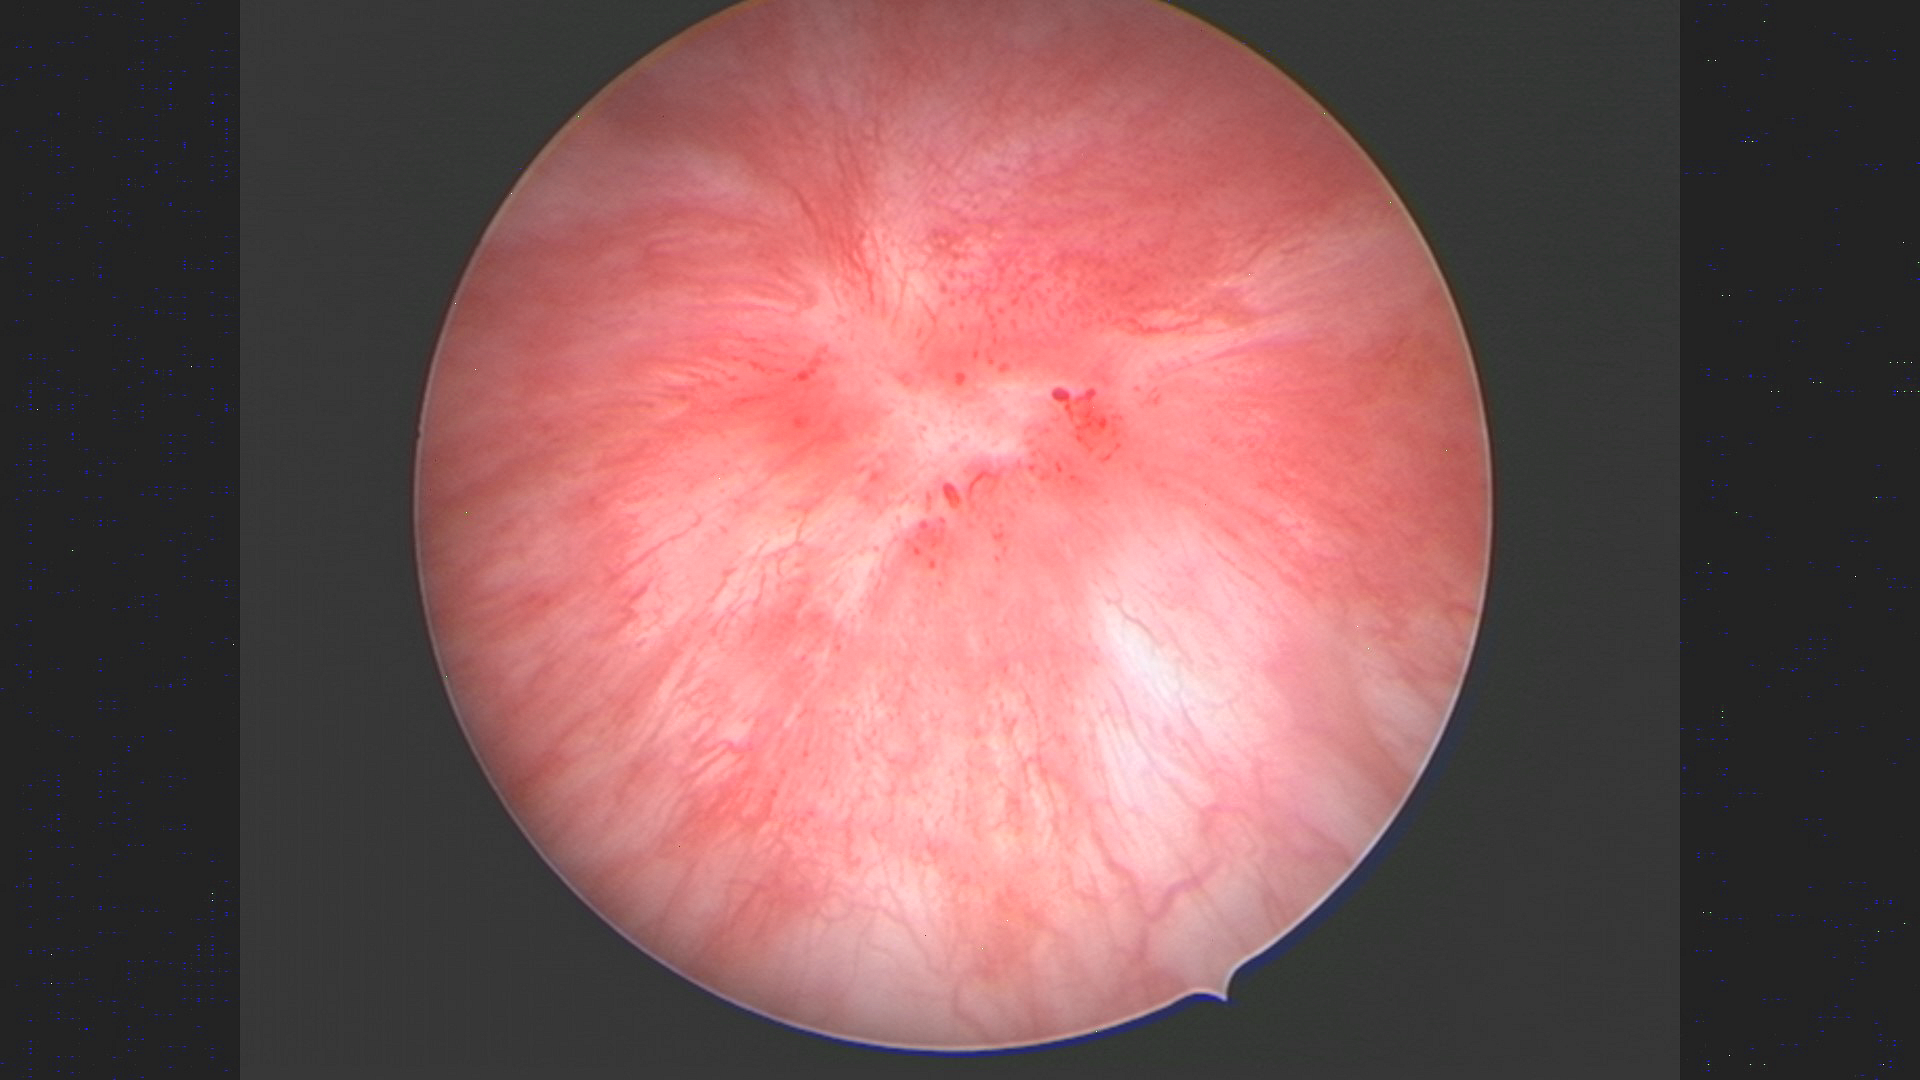
Modality: WLC
Class: Non-malignant
Subclass: InflammationNOS
Lesion: L1
Morphology: Non-papillary
Bladder cancer association: No